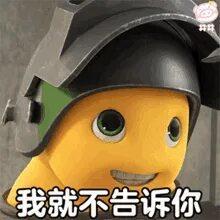
Label: nailong